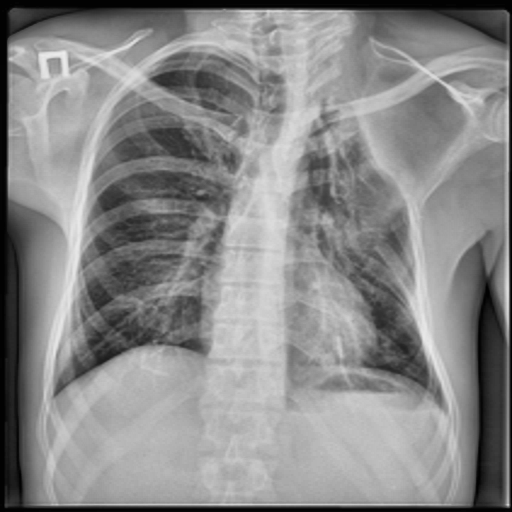
Finding: TUBERCULOSIS